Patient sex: F
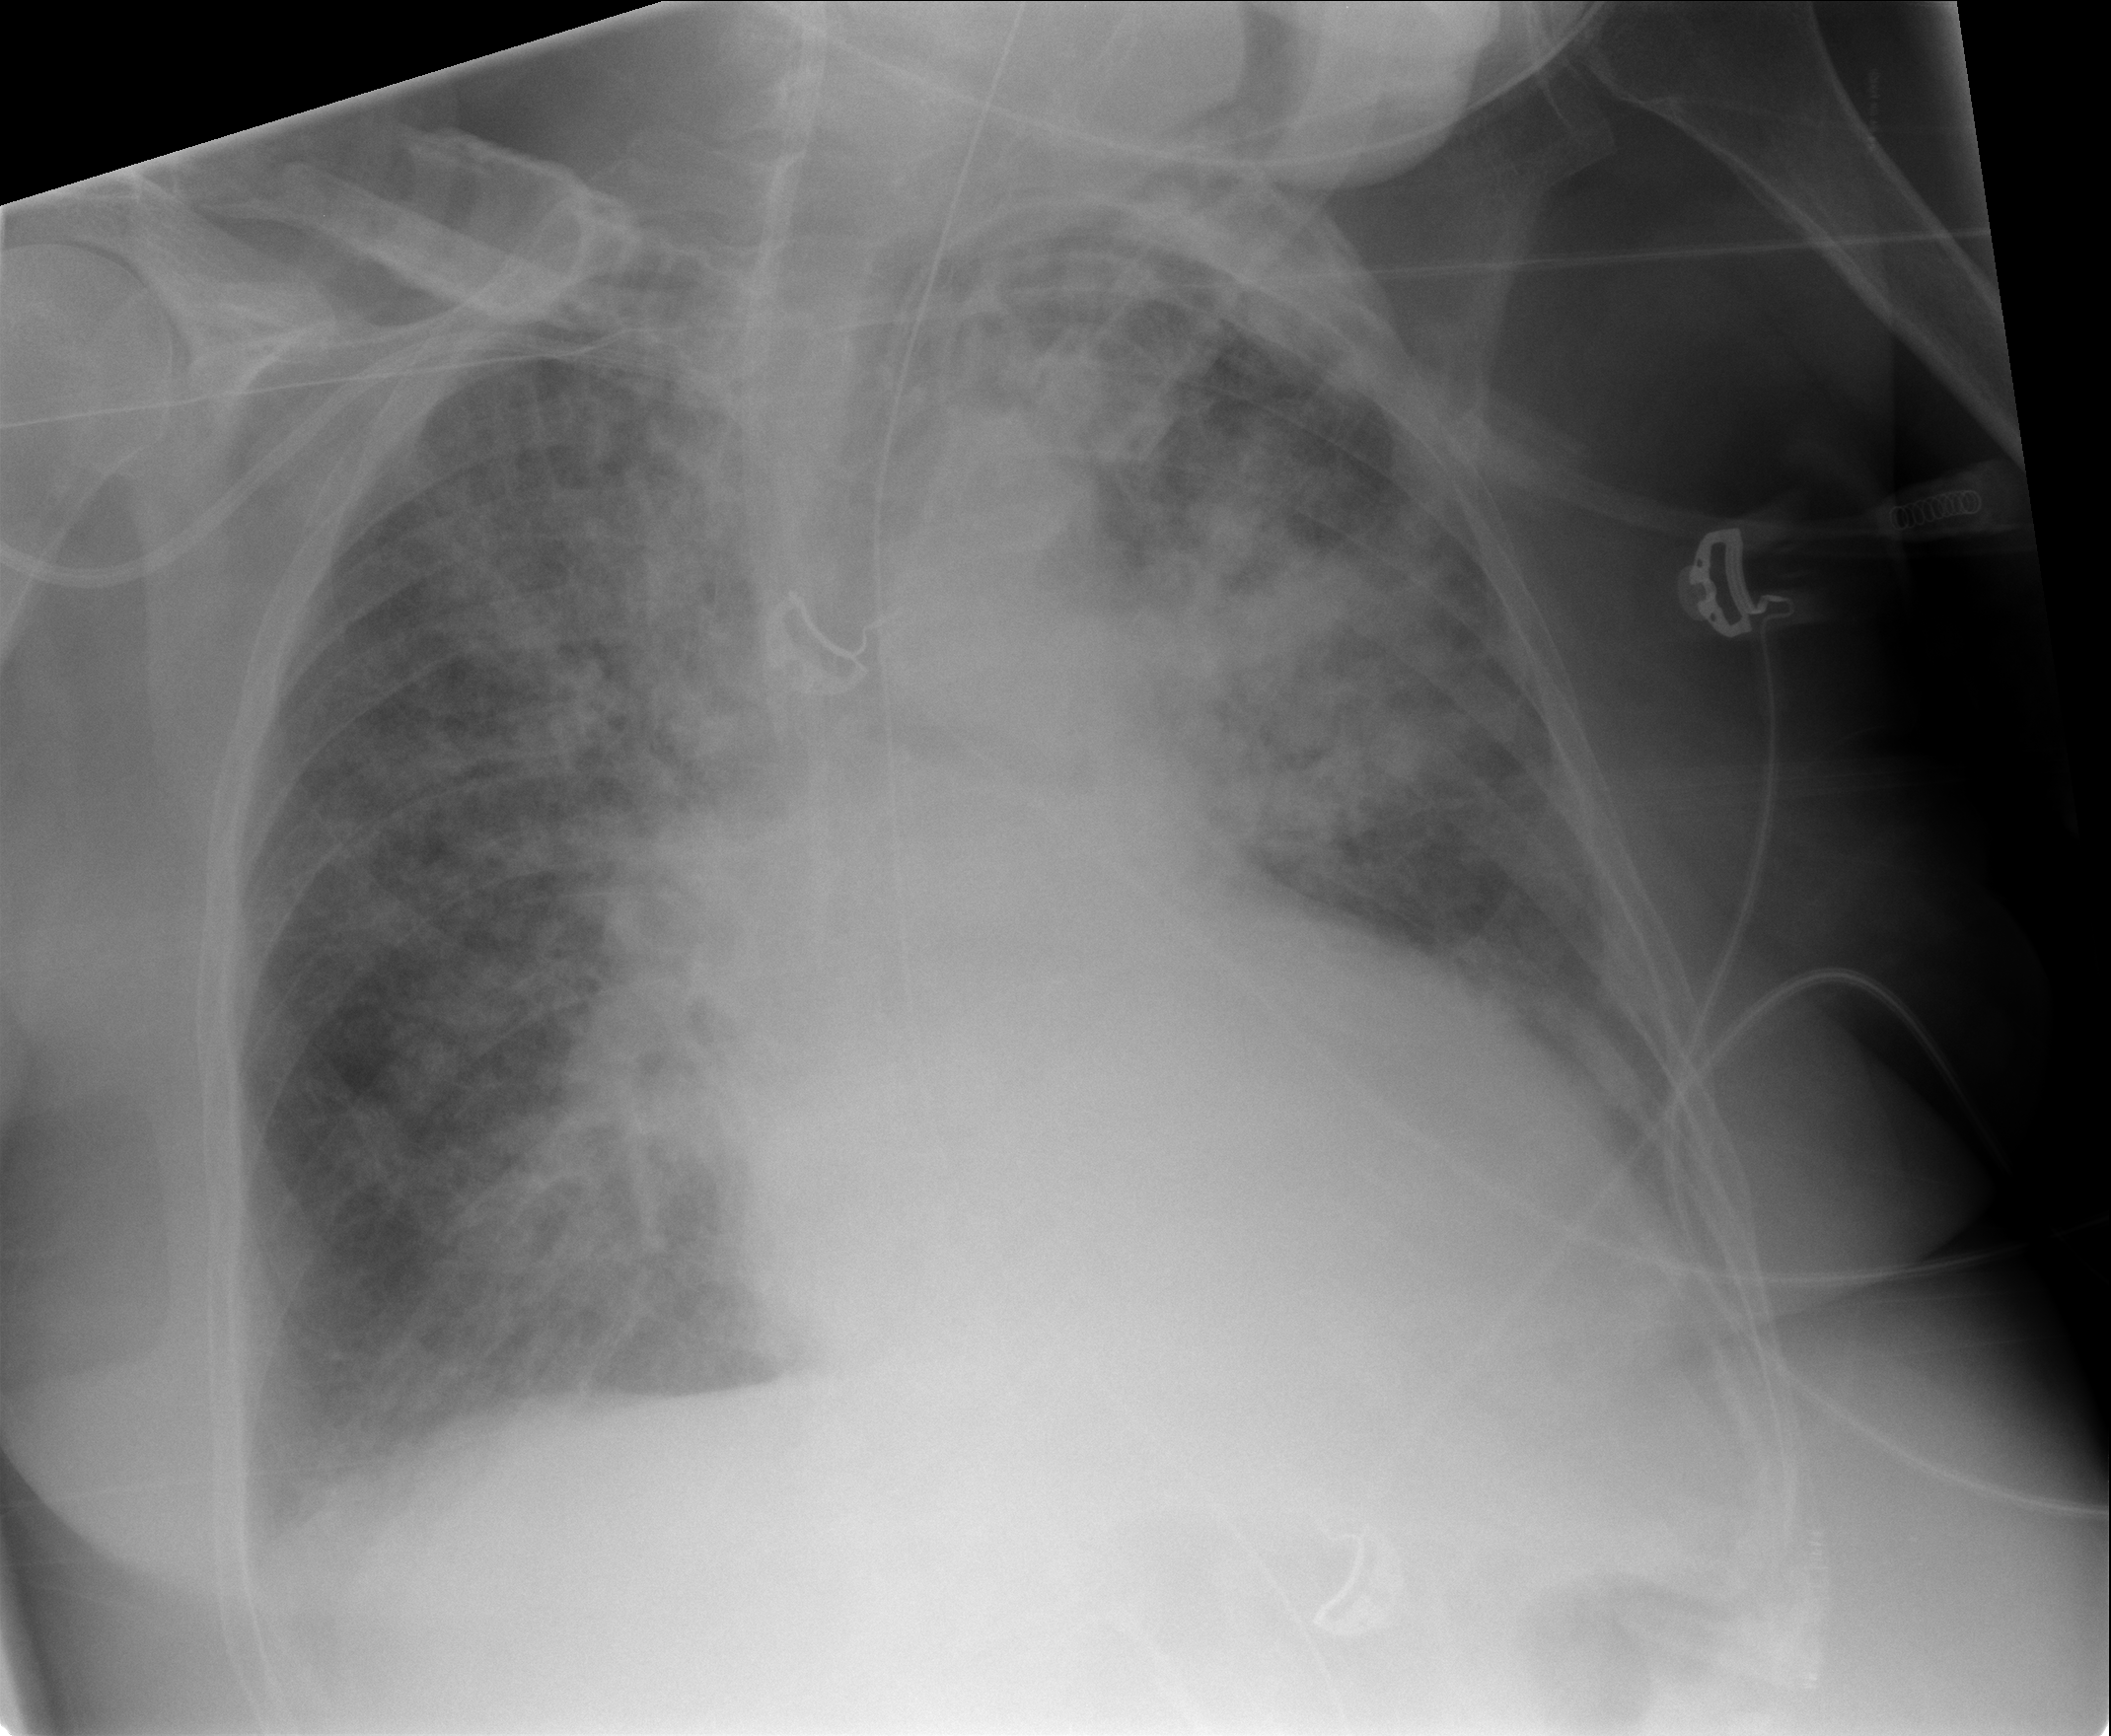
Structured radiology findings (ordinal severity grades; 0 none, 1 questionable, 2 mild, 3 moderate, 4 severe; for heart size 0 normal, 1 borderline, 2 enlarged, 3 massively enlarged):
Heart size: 2
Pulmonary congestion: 3
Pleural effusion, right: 2
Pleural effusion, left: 2
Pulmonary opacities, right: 3
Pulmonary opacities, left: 3
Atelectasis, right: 2
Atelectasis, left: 2